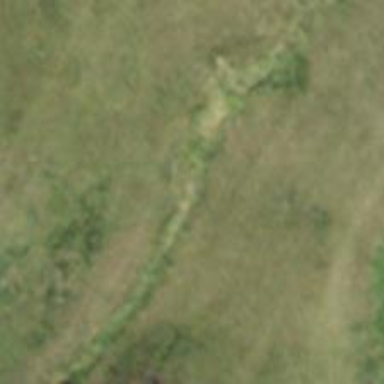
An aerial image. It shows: Ditch in the surroundings.